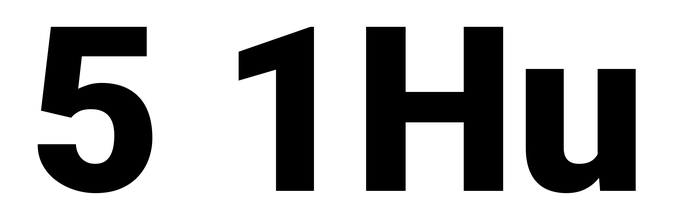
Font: Roboto_Black